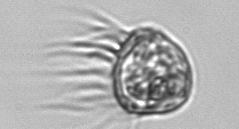
Label: Leegaardiella_ovalis